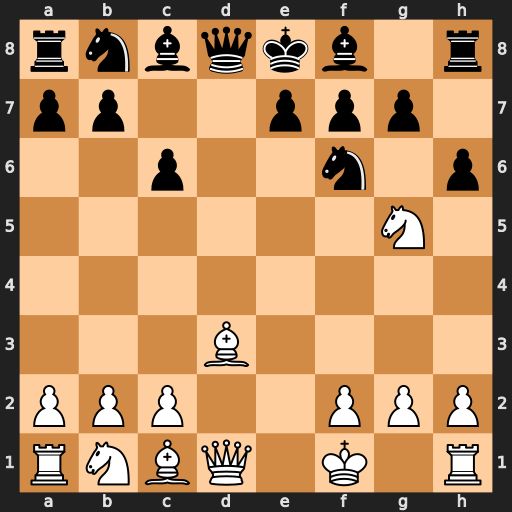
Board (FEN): rnbqkb1r/pp2ppp1/2p2n1p/6N1/8/3B4/PPP2PPP/RNBQ1K1R
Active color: w
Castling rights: kq
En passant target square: -
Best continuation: Nxf7 Kxf7 Bg6+ Kxg6 Qxd8